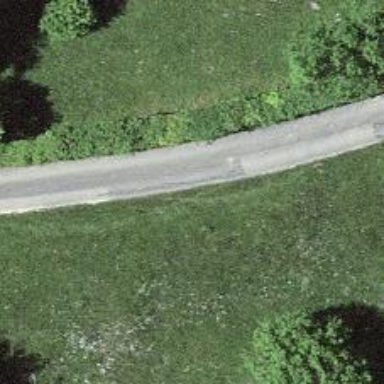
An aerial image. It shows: Service road with gravel surface and grade 2 track type.